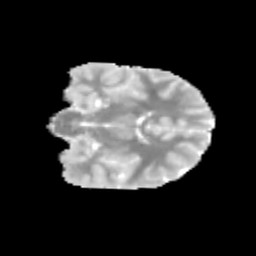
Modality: MD
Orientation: coronal
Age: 12
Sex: female
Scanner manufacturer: siemens
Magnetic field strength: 3 T
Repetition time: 3.8 s
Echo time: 0.07 s